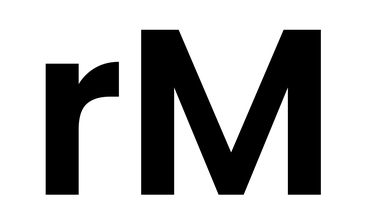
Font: Poppins-SemiBold